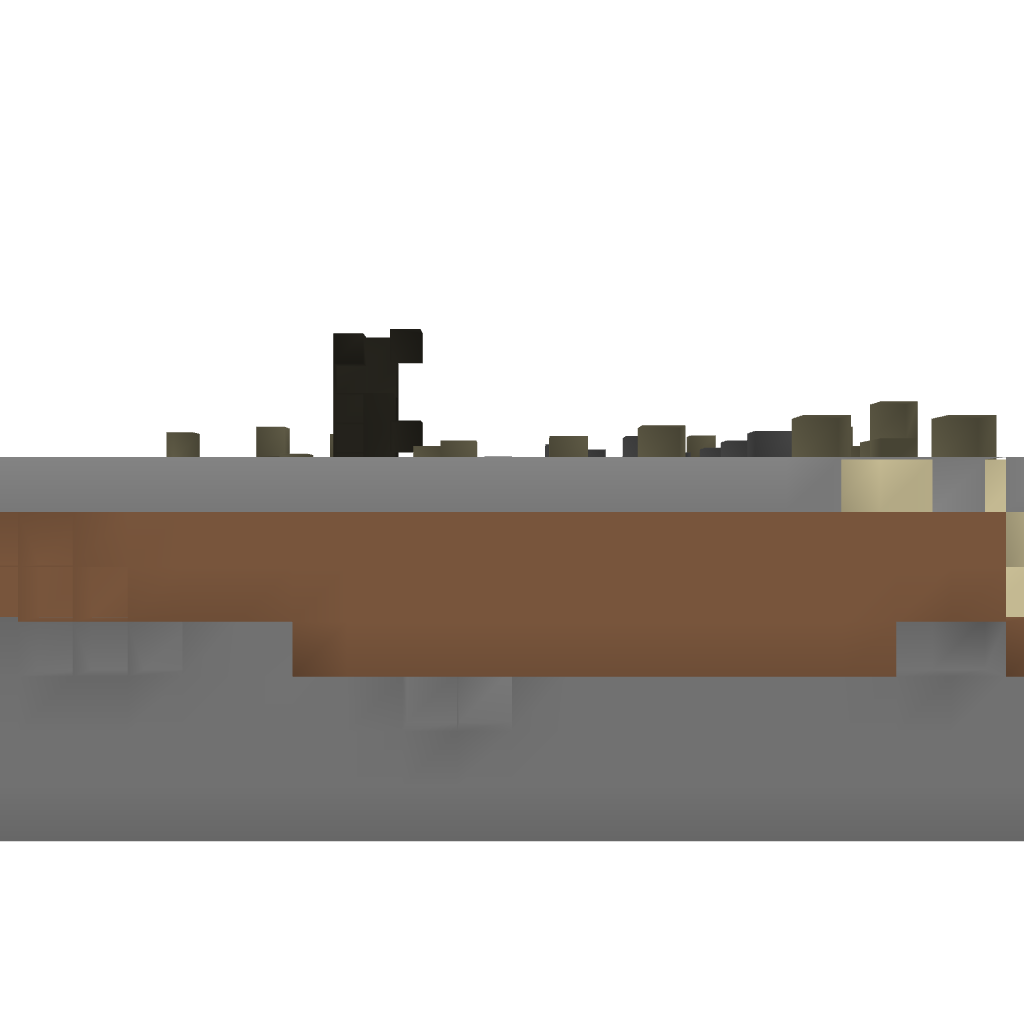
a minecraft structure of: Large Pond